Frequency: 75000
Velocity: 0,2325
Power: 39,7
Pulse duration: 0,0000001
Pass count: 1
Magnification: 10
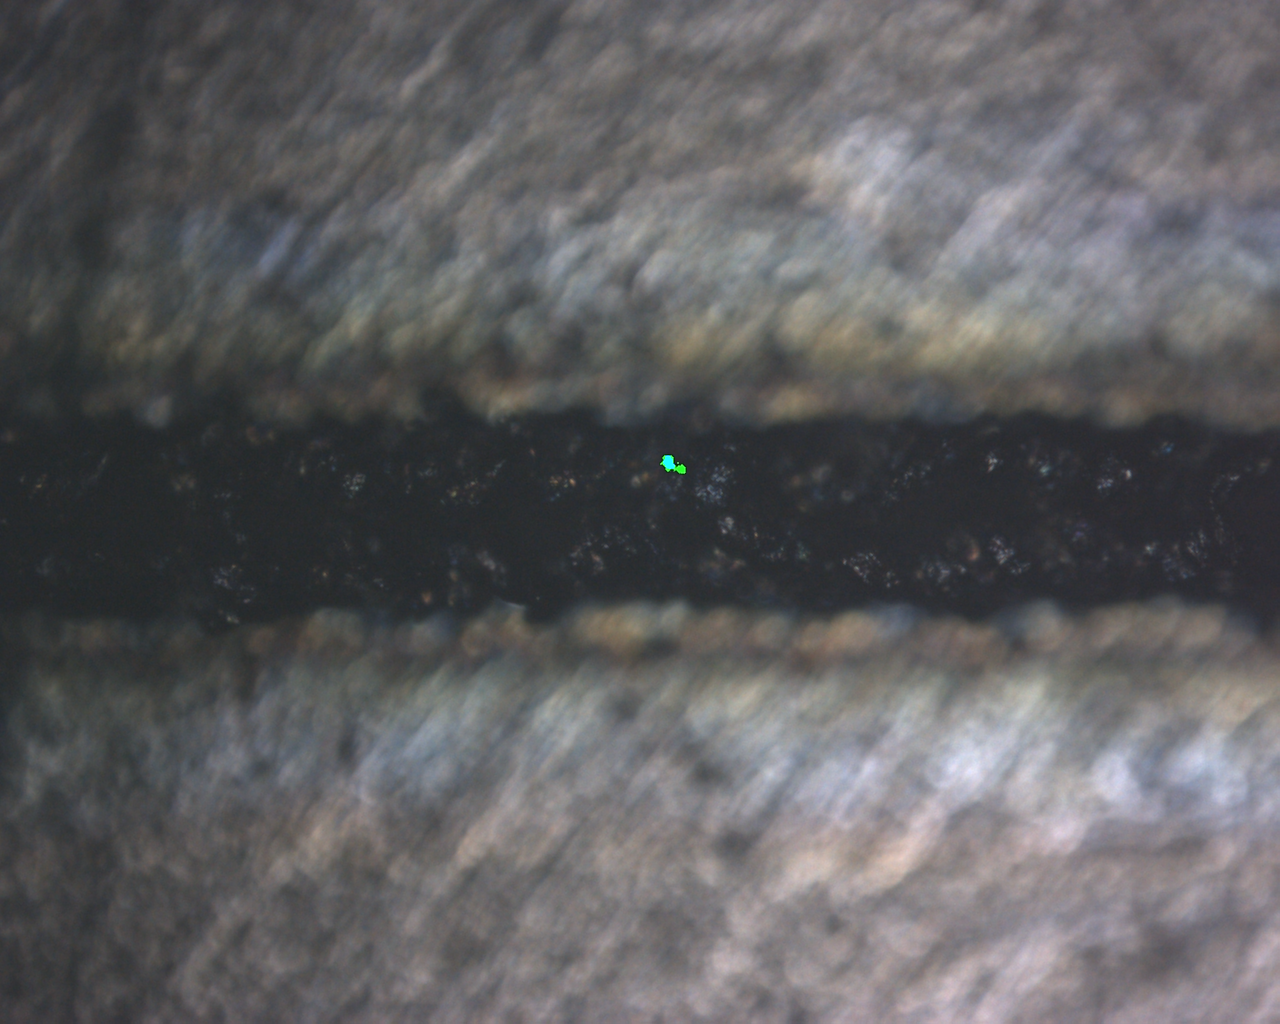
Measured width: 120.814
Other width: 89.436